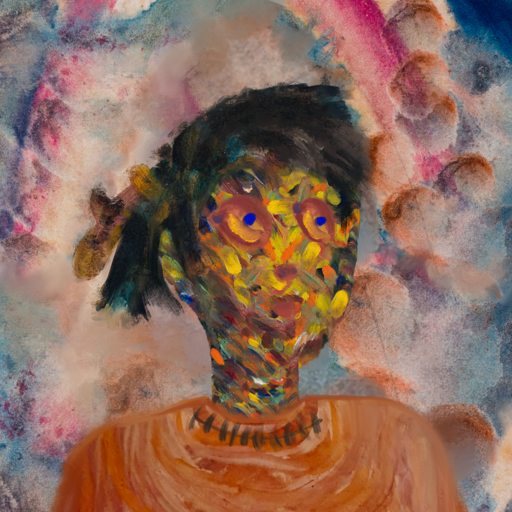
Background: Rupkatha, Head And Neck Side: An_Impression, Face Side: Mother_And_Son_Son, Bust: Pious_Lady, Hair Side: Pipe, Head Accessory: Blank, Second Necklace: Blank, Necklace: In_The_Sun, Baby: Blank